Question: What is the reading of the measurement in the image?
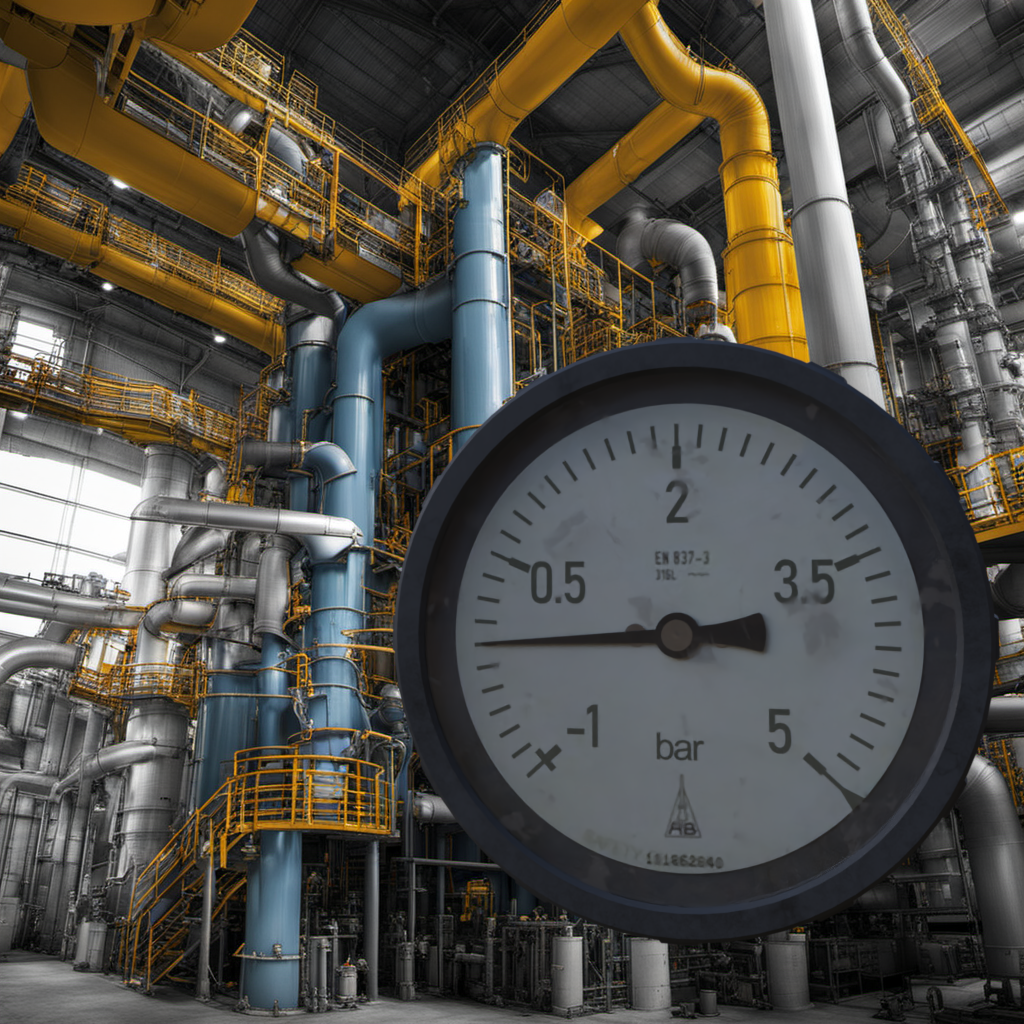
Answer: The result is -0.12
Question: What is the value range of this measurement?
Answer: The range is from -1 to 5
Question: What is the minimum and maximum value of the measurement shown in the image?
Answer: The minimum value is -1 and the maximum value is 5